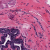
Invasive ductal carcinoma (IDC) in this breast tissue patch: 0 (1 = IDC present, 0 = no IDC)